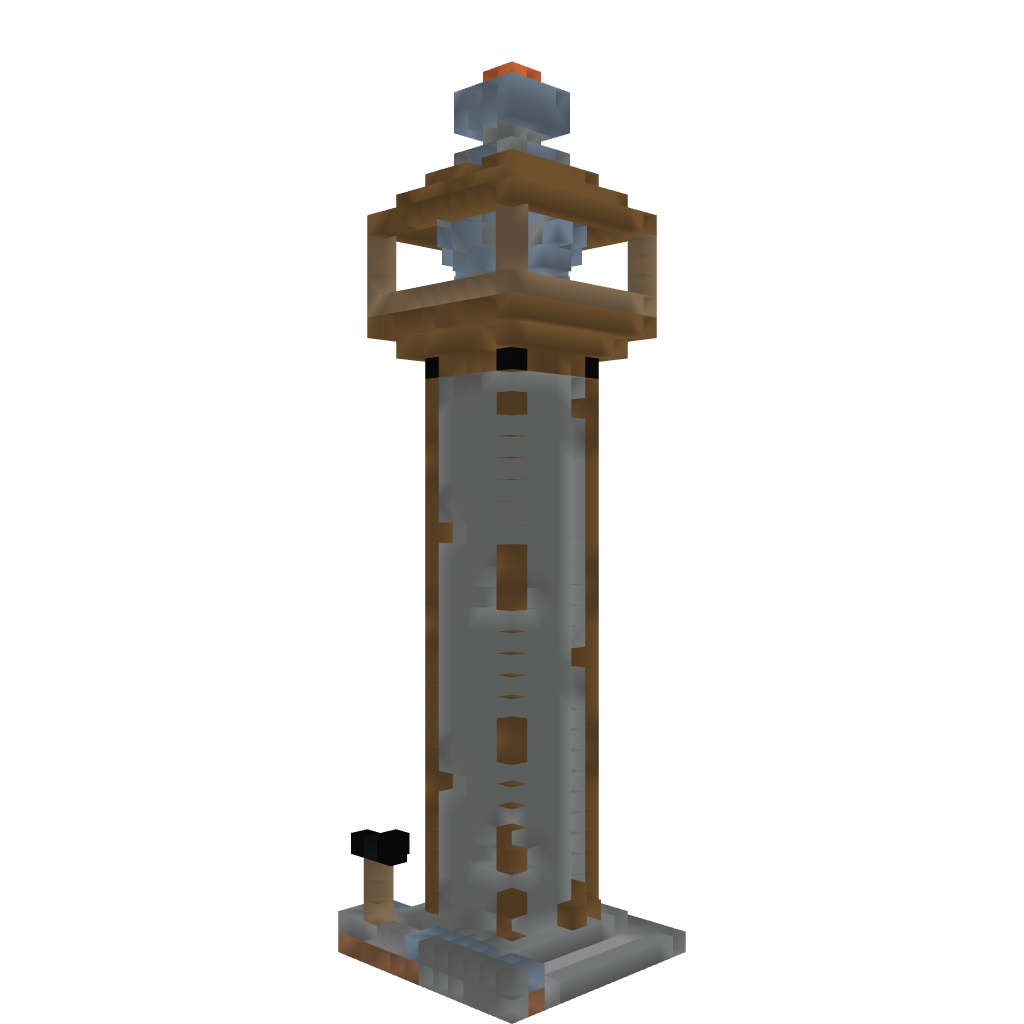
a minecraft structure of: Wood and Stone Watchtower